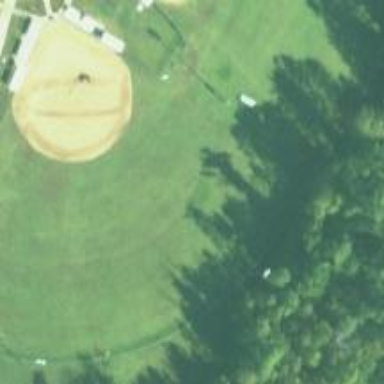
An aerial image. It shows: Baseball pitch for leisure land.